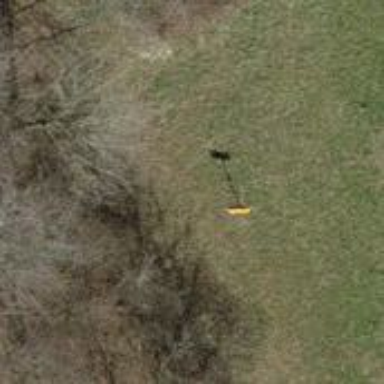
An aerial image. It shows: Aerial marker supported by pole.